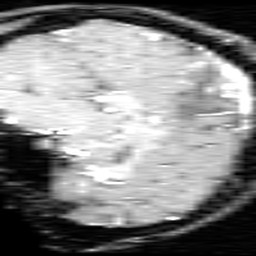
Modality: inplaneT1
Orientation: sagittal
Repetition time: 0.2 s
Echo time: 0.0036 s